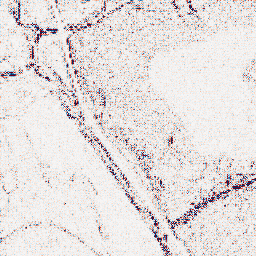
Category: wavelet
Decomposition family: wavelet_dwt
Decomposition parameters: wavelet: db2
level: 1
Upsampling method: cubic_catmull_rom
Upsampling parameters: scale: 2
Upsampling scale: 2